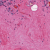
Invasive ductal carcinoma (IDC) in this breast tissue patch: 0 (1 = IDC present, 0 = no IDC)